Interaction volume radius: 10 \u00c5
Interaction volume height: 30 \u00c5
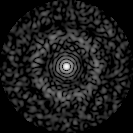
Disorder parameter: 0.8252